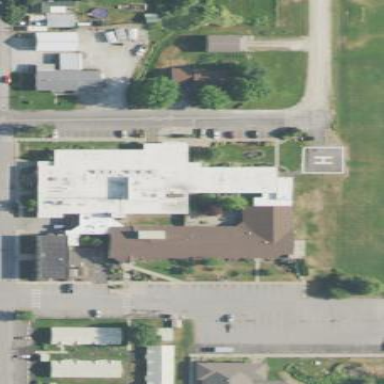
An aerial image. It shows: Hospital building.